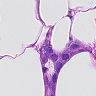
Metastatic tissue present: yes